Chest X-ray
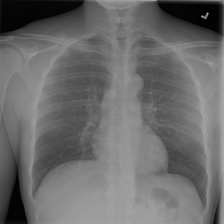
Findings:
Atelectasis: negative
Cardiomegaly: negative
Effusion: negative
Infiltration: negative
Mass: negative
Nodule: negative
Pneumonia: negative
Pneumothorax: negative
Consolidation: negative
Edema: negative
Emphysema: negative
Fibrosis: negative
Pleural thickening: negative
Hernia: negative